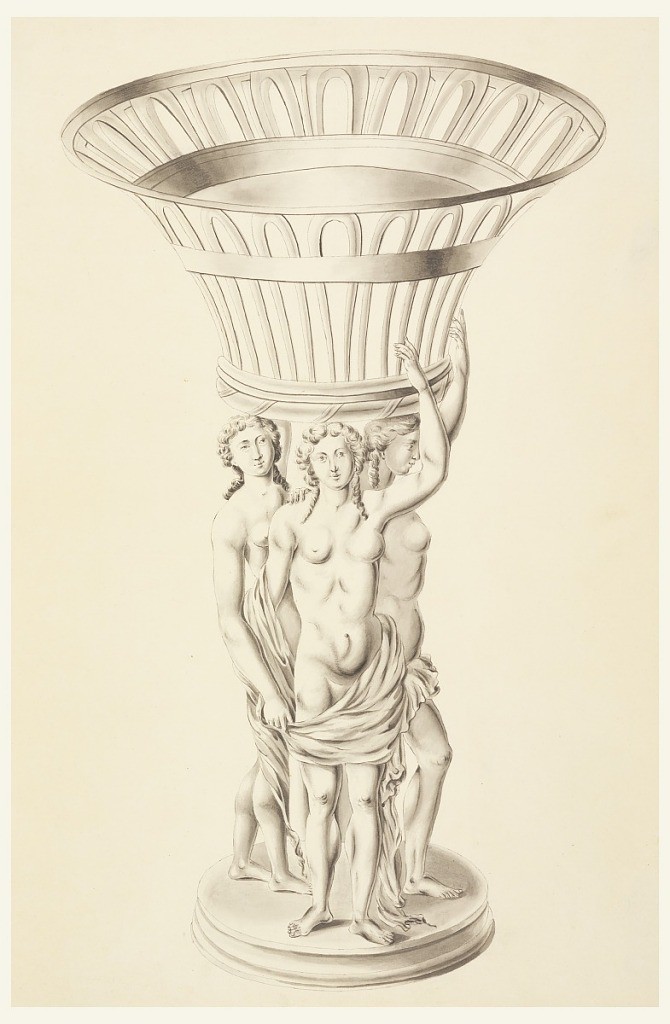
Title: Support for a Bowl
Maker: Joseph Anton Seethaler II, German, 1799–1868
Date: ca. 1825–35
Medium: Pen and ink, brush and wash on paper
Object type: Drawing
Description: Openwork basket supported by the Three Graces on a circular base.